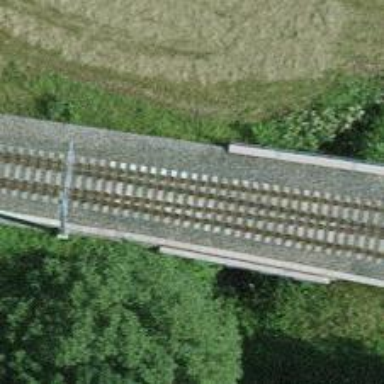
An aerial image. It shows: Railway track with contact lines for electrification.